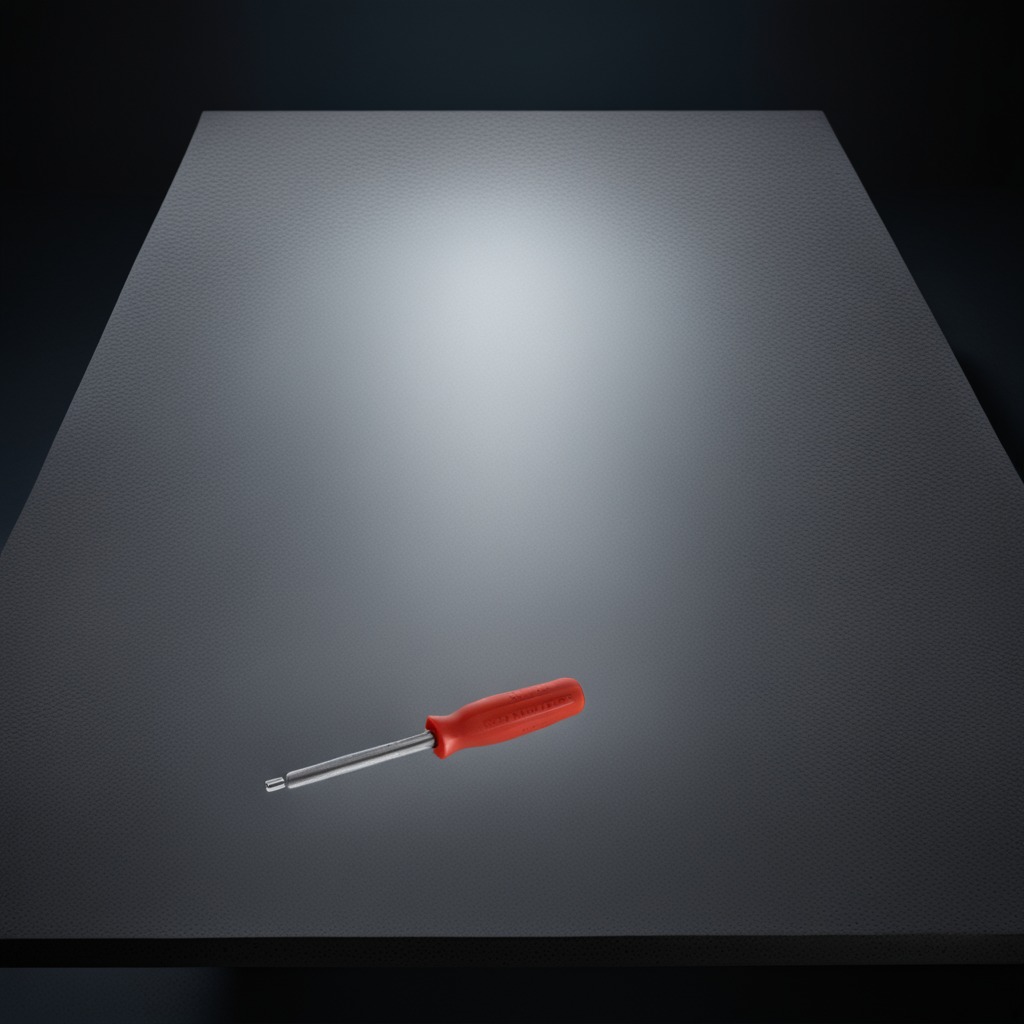
A screwdriver is lying on the clean granite table inside a workshop at night.